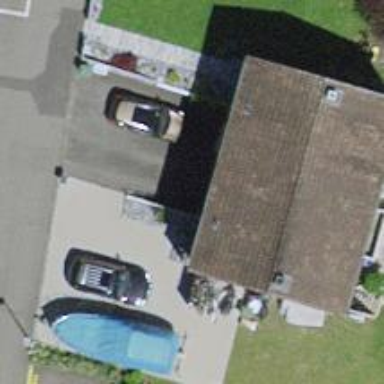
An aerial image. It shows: Simple house.